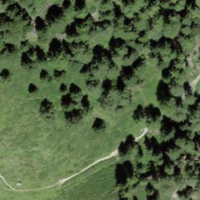
EUNIS habitat code: 43
Species observed at this site:
Arnica montana
Saxifraga paniculata
Oxalis acetosella